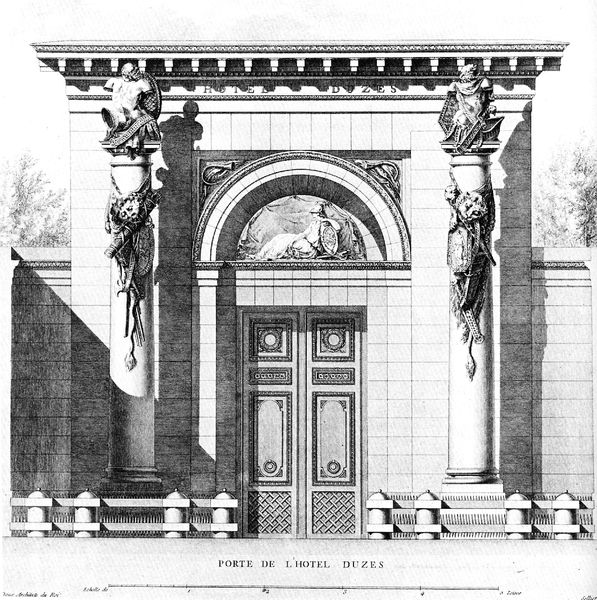
Titel: Portal des Hôtel d’Uzès
Künstler: Claude Nicolas Ledoux
Schlagwörter: gemälde, schatten, menschen, licht, säule, säulen, tür, zeichnung, dach, gebäude, zaun, architektur, holland, klassizismus, garten, skulptur, relief, schrift, mauer, grafik, rundbogen, hotel, tor, eingang, schild, torbogen, druck, stich, helm, entwurf, rüstung, fries, portal, skulpturen, plan, löwe, athene, massstab, tympanon, bauplan, arhcitektur, enbogen, duzes